Question: I have a div, which contains an iframe with map and another div overlapping the map.
'''
<div class="locationFinder">
<iframe width="100%" height="100%" frameborder="0" scrolling="no"
marginheight="0" marginwidth="0"
src="https://maps.google.com/?ie=UTF8&amp;t=m&amp;ll=37.449105,-122.16048&amp;spn=0.003918,0.009634&amp;z=16&amp;output=embed">
</iframe>
<div class="mapover">
<p class="titleTextM">Want to learn more?</p>
</div>
</div>
'''
'''
.locationFinder {
position: relative;
width: 100%;
height: 425px;
background-repeat: no-repeat;
}
.mapover {
position: absolute;
top: 0;
width: 100%;
height: 428px;
background-repeat: no-repeat;
background: black;
opacity: .5;
}
'''
The second div is over map. so I can't perform any operation on it.
so my requirement is , user still be able to use the map . Is there any way i can achieve this?
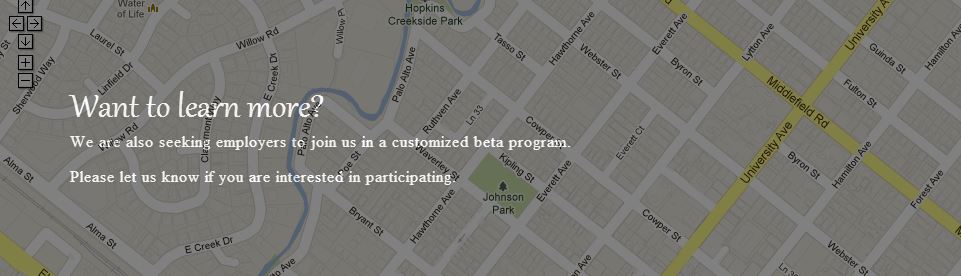
Answer: Did you try 'pointer-events: none;' in your mapover css class ? This may require additional CSS for certain versions of ie.